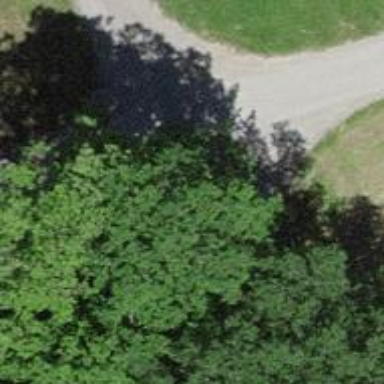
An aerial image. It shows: Well-maintained track road of grade 1.